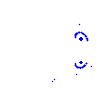
Particle: kaon